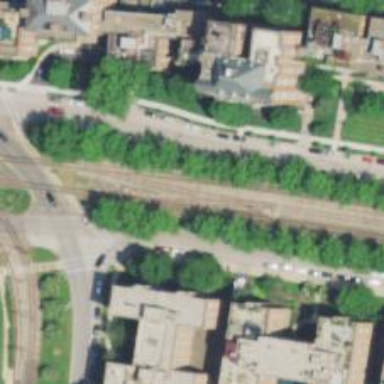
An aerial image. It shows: Light rail siding with electrified contact line.